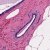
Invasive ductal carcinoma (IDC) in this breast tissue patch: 0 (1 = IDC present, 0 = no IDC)